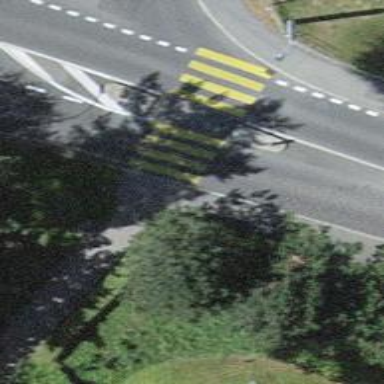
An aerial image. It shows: Kerb serving as barrier.